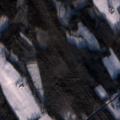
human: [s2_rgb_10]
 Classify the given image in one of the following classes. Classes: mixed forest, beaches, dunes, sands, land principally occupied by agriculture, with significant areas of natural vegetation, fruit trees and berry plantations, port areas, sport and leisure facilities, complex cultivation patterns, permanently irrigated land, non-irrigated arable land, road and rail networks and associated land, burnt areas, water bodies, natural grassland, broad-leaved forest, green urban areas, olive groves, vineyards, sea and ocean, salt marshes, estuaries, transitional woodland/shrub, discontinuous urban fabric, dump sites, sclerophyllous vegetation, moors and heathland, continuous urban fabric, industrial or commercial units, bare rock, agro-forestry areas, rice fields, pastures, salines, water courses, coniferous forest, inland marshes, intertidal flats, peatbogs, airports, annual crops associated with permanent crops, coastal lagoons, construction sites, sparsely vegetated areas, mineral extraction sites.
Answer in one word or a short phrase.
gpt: non-irrigated arable land, land principally occupied by agriculture, with significant areas of natural vegetation, coniferous forest, mixed forest